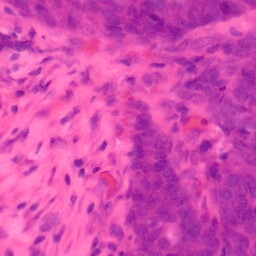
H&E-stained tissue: Colon